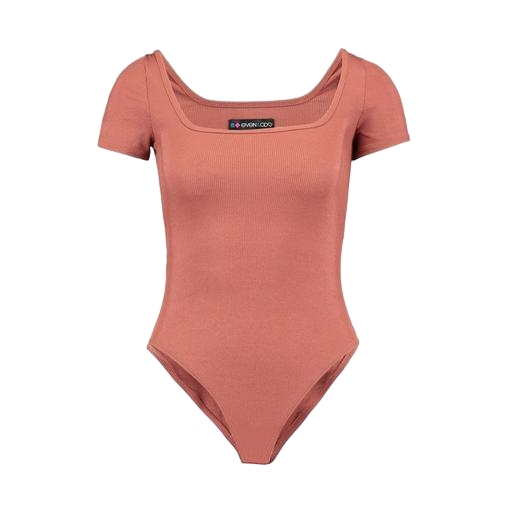
pink curve t-shirt body, square neckline, pink scoop neck, white background